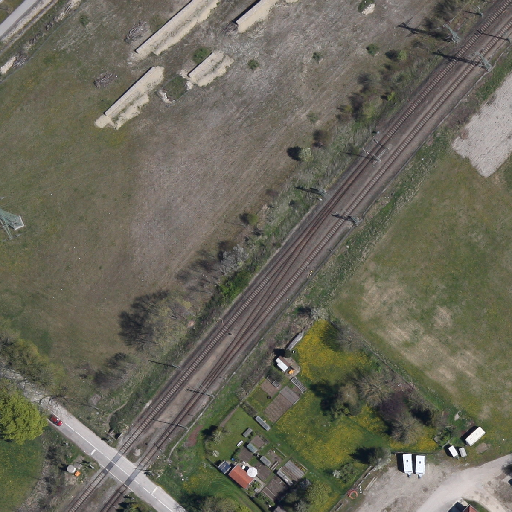
Referring expression: trailer